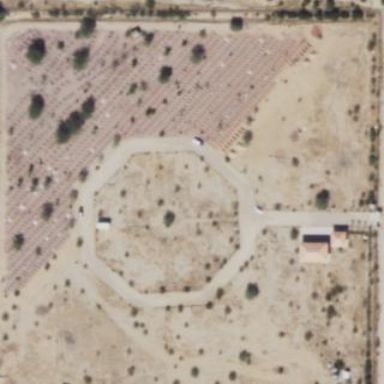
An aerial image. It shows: Cemetery.